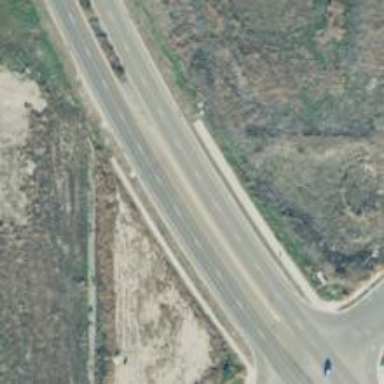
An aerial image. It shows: Primary road with asphalt surface.